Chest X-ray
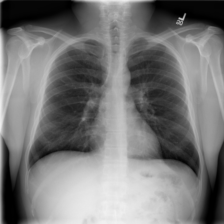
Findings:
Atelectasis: negative
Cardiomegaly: negative
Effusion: negative
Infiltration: negative
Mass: negative
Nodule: negative
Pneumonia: negative
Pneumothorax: negative
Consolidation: negative
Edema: negative
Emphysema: negative
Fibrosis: negative
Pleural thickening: negative
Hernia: negative